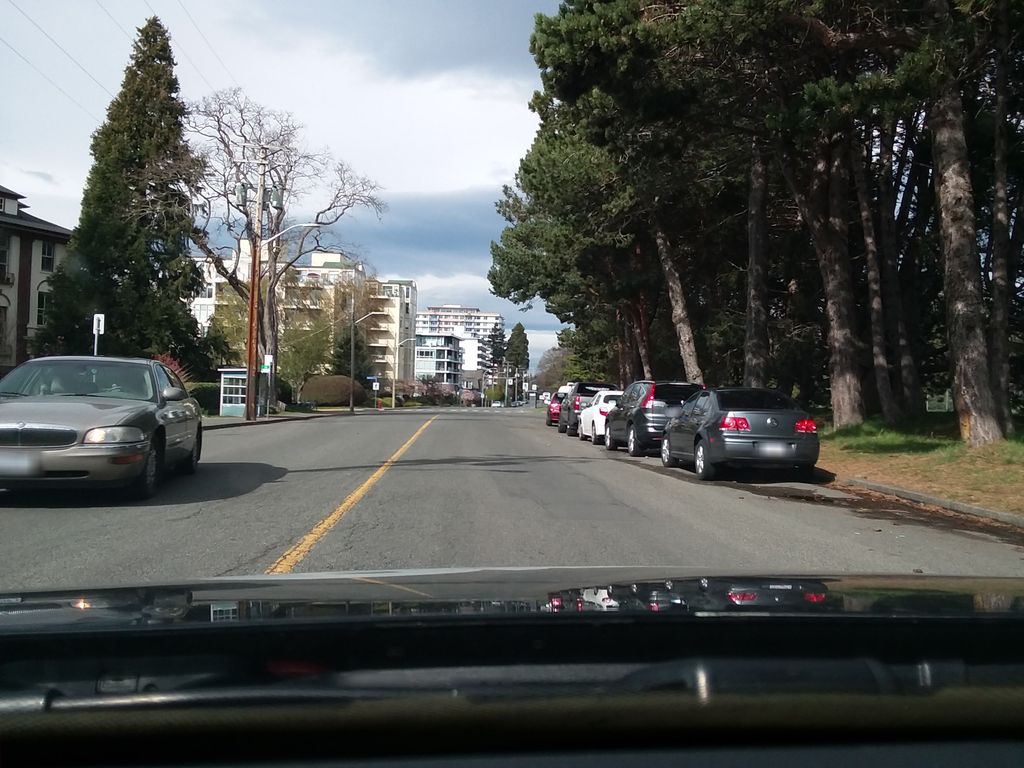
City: victoria